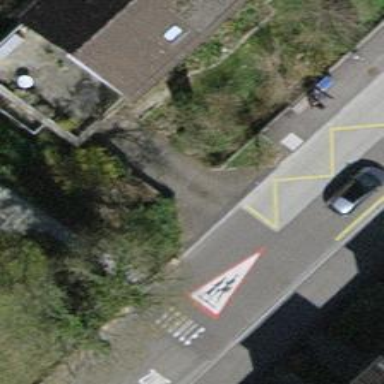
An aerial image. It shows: Platform for public transport. The platform is located by the road.